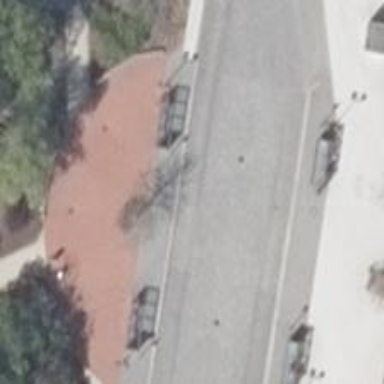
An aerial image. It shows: Public transport shelter.